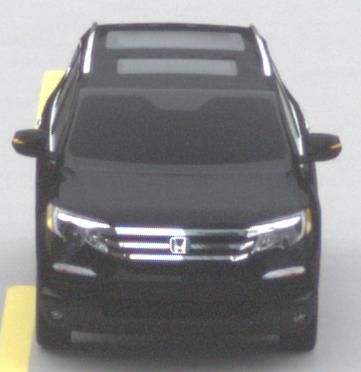
Make: Honda
Model: Pilot
Detailed model: 3
Model produced from: 2015
Model produced until: 2022
Doors: 5
Color: black
Road condition: dry road
Daytime: morning or afternoon
Contrast: low contrast